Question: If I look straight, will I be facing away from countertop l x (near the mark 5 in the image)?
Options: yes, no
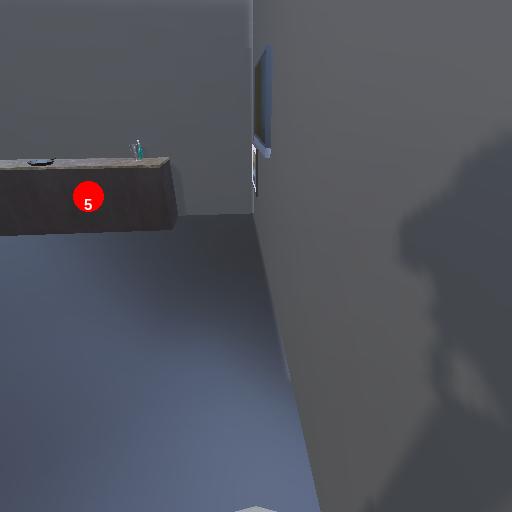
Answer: yes